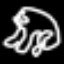
Label: frog